Interaction volume radius: 10 \u00c5
Interaction volume height: 50 \u00c5
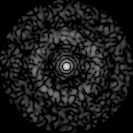
Disorder parameter: 0.8481